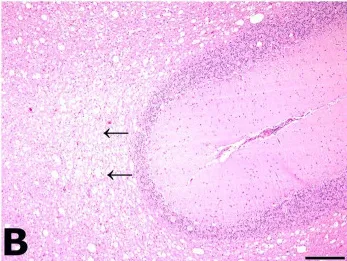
(B) Dilation of myelin sheaths in the cerebellum. Multiple vacuoles (arrows) were visible within the white matter of the cerebellum. HE, bar: 500 mum.
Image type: pathology (h&e)